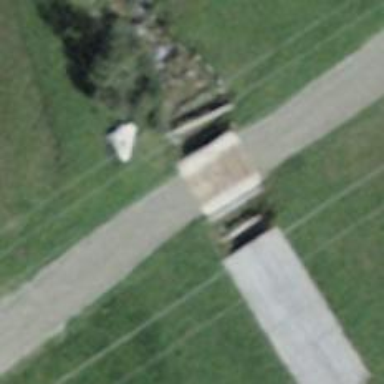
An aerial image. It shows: Track road on bridge with grade 1 tracktype.